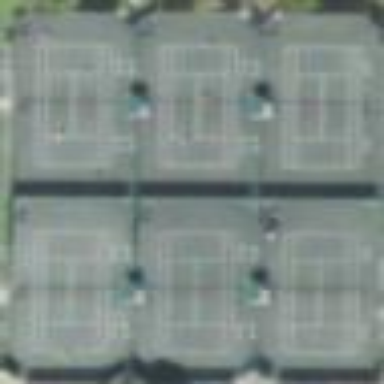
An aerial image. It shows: Tennis court on pitch designated for leisure land.